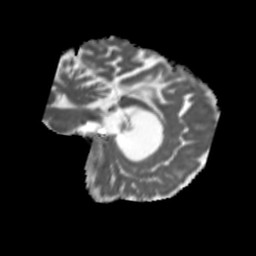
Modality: MD
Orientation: sagittal
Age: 71
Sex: female
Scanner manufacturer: siemens
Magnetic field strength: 3 T
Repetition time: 5.47 s
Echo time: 0.0854 s